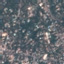
Label: Residential